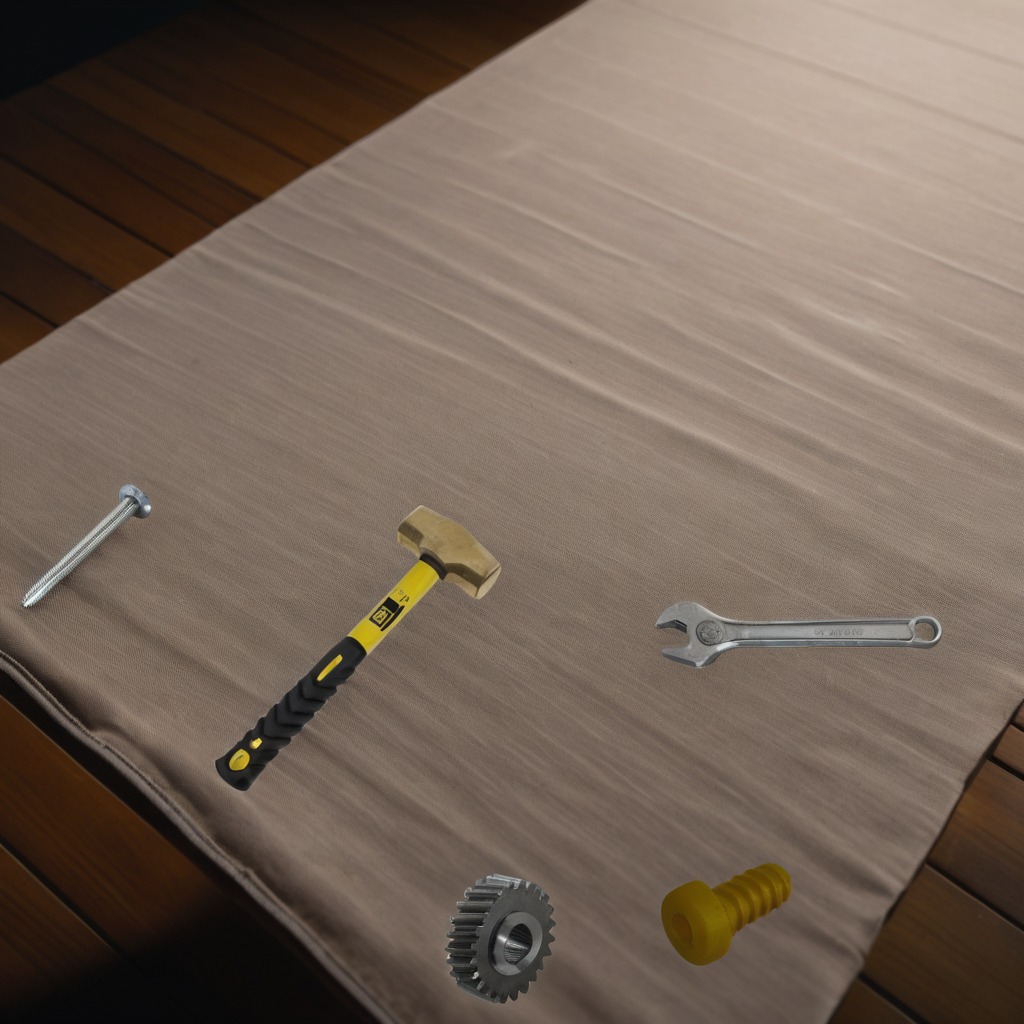
A steel gear with teeth, a hammer, an iron nail, a metal machine screw, and a wrench are lying on the wooden table.